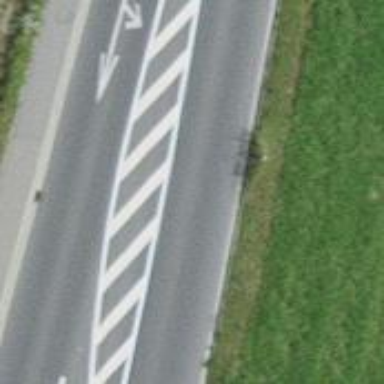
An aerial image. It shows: Primary highway with sidewalk on the left side.